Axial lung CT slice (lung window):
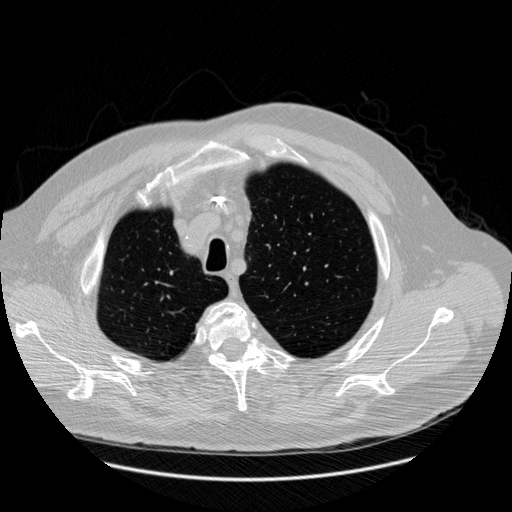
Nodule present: no